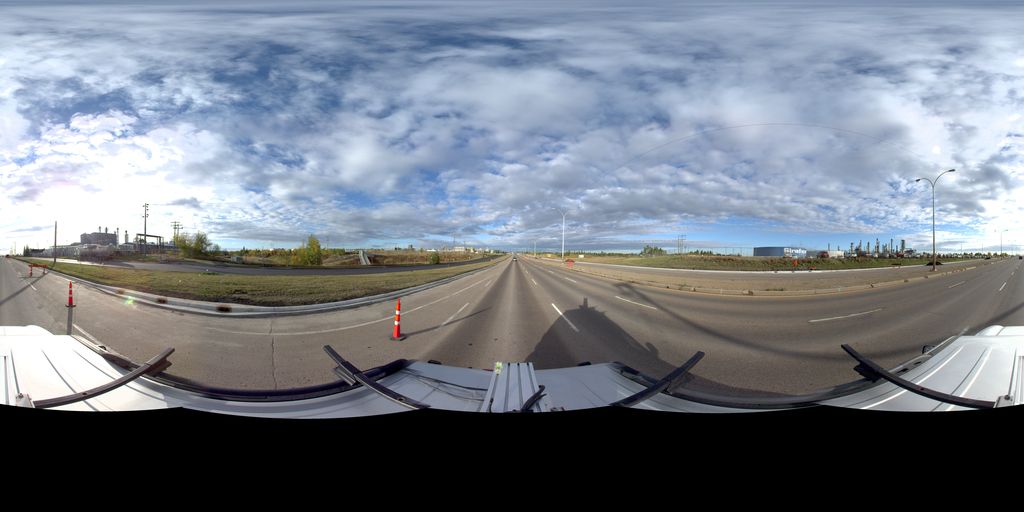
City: edmonton